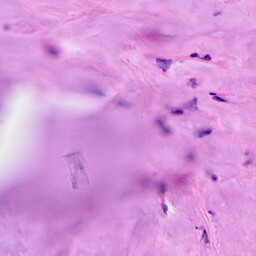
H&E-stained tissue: Breast